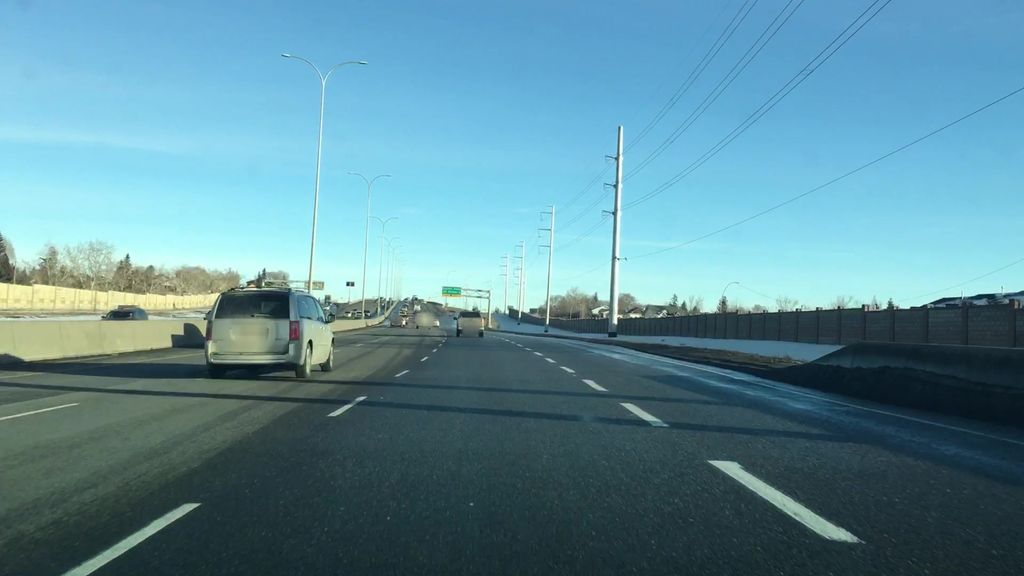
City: calgary